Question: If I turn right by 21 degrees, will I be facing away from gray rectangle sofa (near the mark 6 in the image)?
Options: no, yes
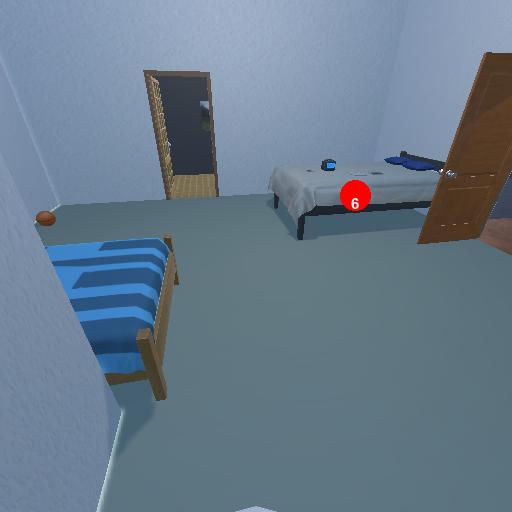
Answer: no